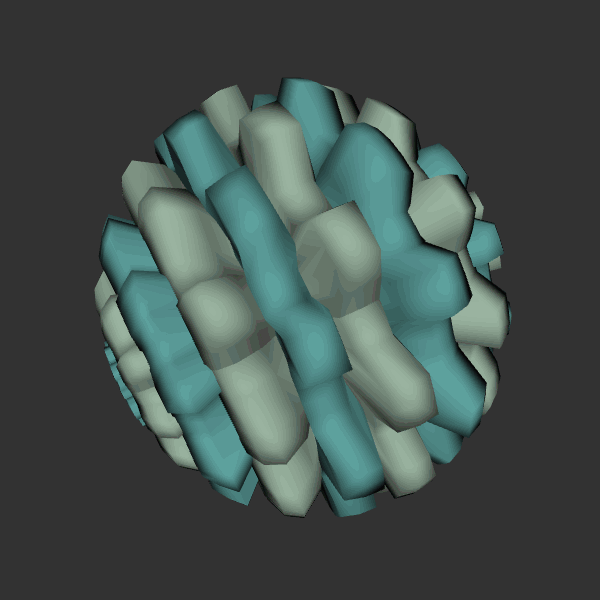
Background: dark